Question: How can I embed Acrobat Rader in aWindows 8 Store Application. There are some tutorials based on C# and there some related question but I could not find any solution. They all suggest adding a COM element and then selecting Acrobat Reader control from toolbox. I have added Acrobat Reader COM element but it gave me error:

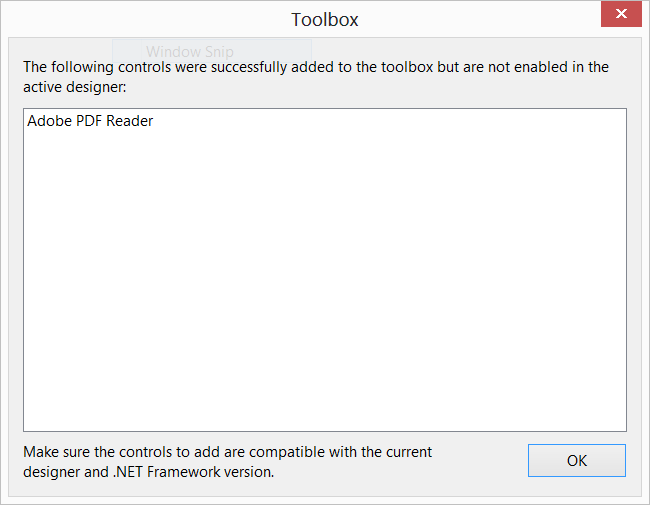
Answer: Sad to say, but at this time, the only way to read pdf files inside a Windows 8 Store app is to use commercial libraries such as <URL>.